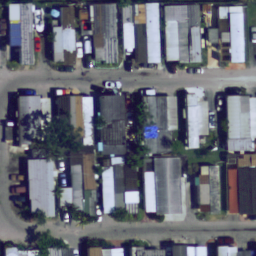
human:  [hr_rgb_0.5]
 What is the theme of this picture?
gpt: mobile home park

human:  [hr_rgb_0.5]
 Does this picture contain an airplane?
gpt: no

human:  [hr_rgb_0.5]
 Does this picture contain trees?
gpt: yes

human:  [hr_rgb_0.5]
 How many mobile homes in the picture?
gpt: eighteen

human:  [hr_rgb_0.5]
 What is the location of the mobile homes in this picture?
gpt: up and bottom